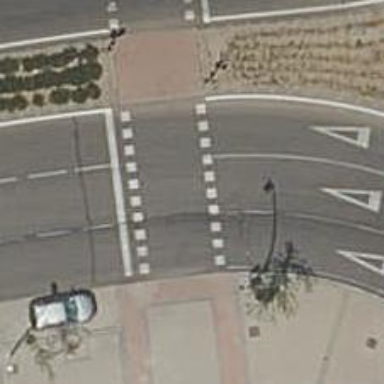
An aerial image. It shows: Crossing with traffic signals.